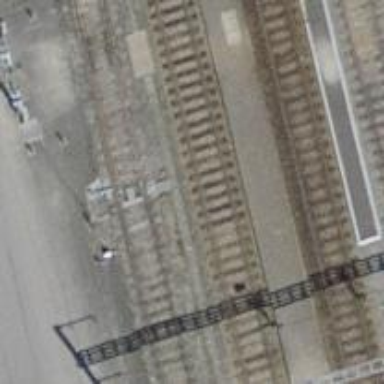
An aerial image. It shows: Railway switch.